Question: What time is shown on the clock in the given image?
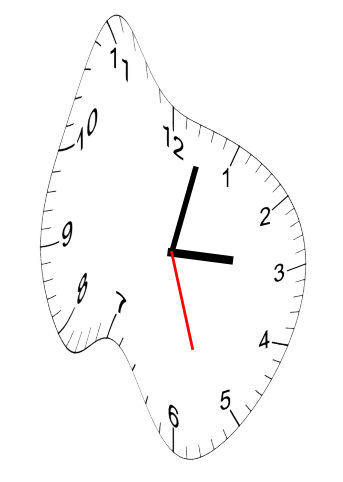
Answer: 03:02:27